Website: macys
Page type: gifting
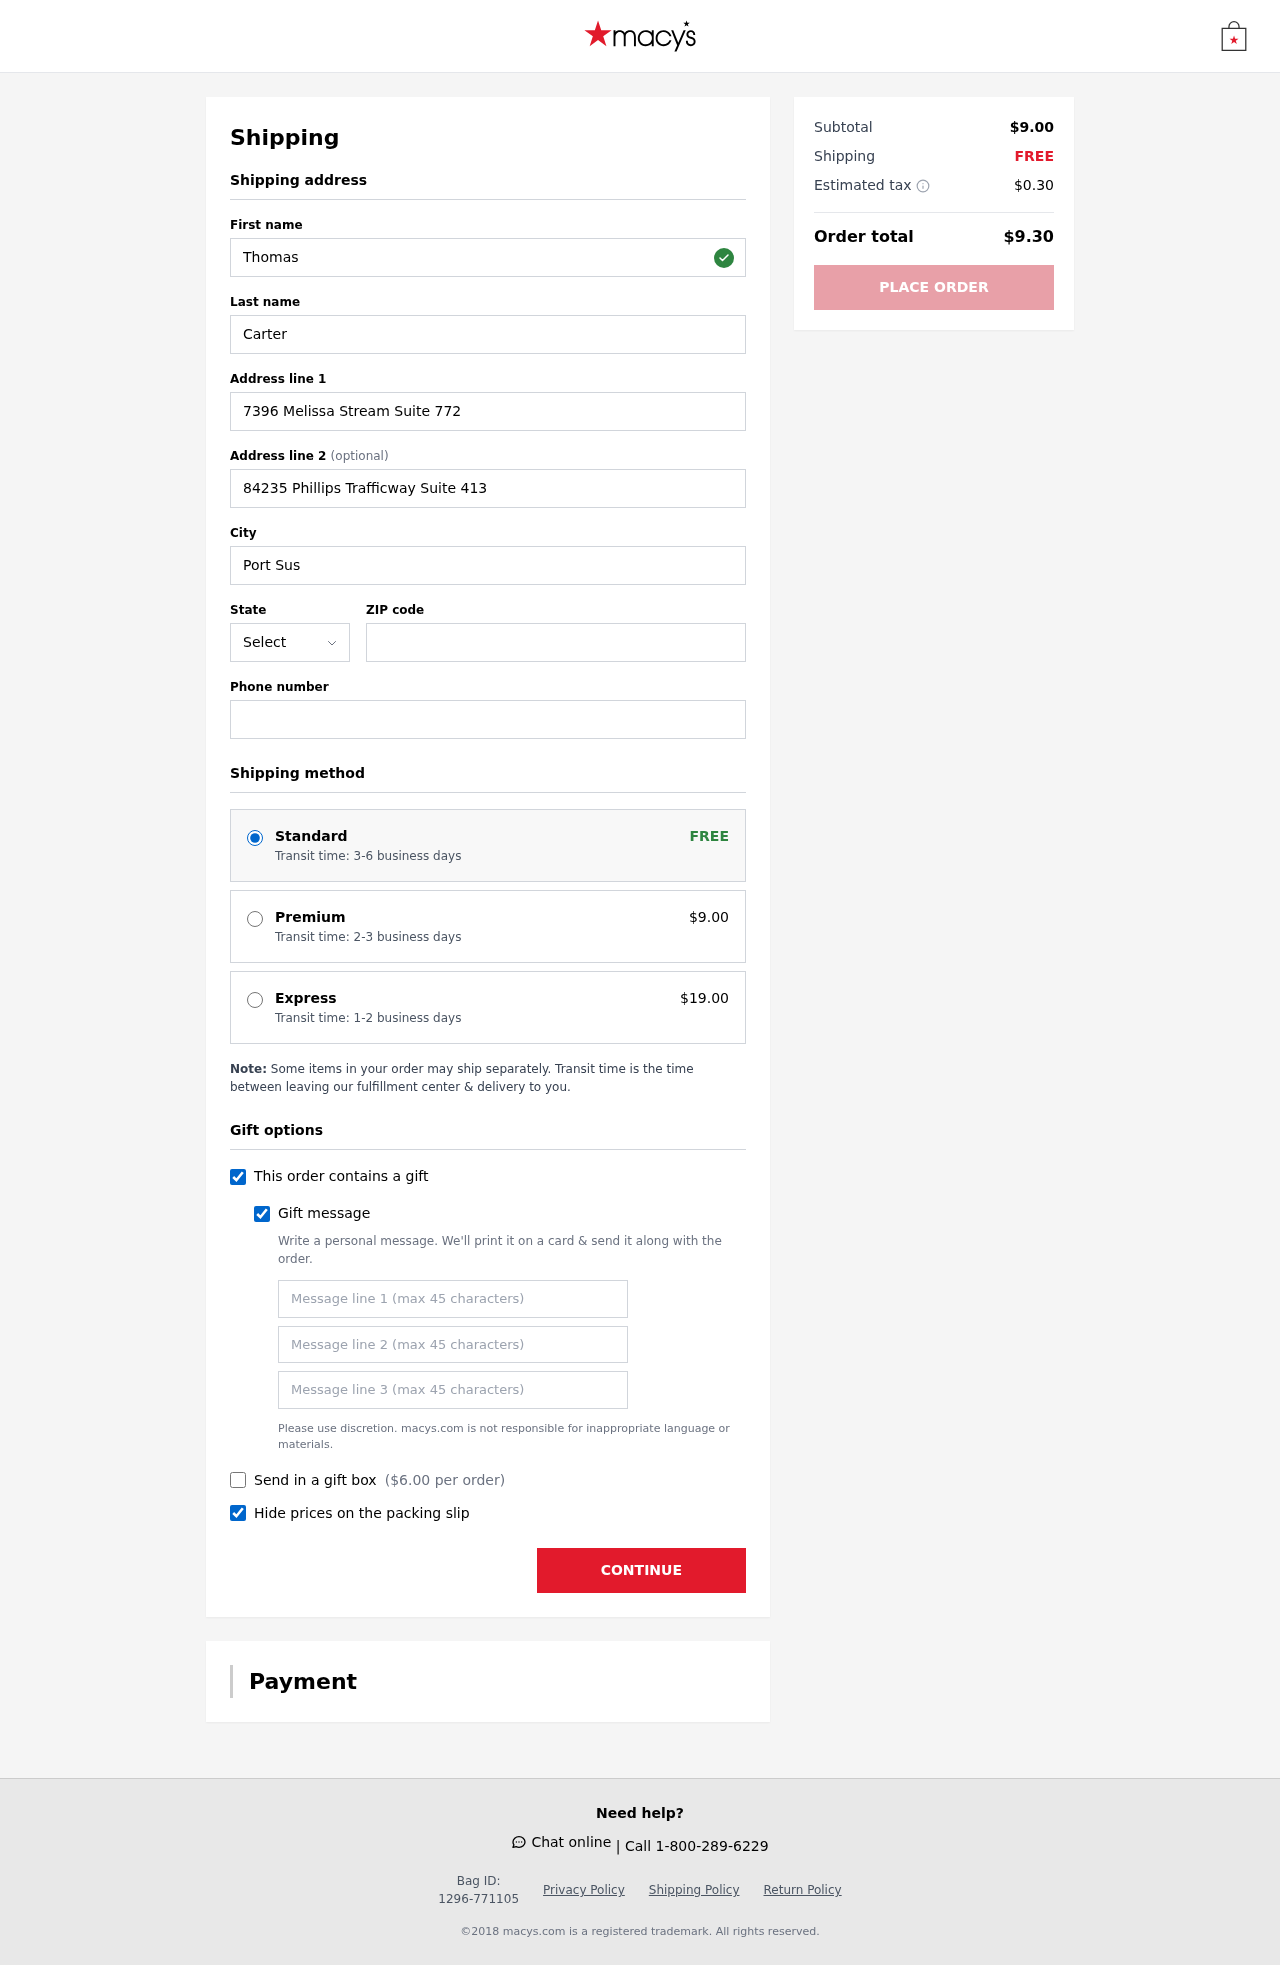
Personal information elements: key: PII_STATE_ABBR
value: OK
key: PII_FIRSTNAME
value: Thomas
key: PII_LASTNAME
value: Carter
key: PII_STREET
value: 7396 Melissa Stream Suite 772
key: PII_STREET2
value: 84235 Phillips Trafficway Suite 413
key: PII_CITY
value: Port Susanfurt
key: PII_POSTCODE
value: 60543
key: PII_PHONE
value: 2572530963
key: PII_GIFT_MESSAGE
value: Hey Caleb, I saw this peppermint vanilla hand soap and immediately thought of you—it's perfect for freshening up your space! Just a little something to bring a touch of cheer to your day. Enjoy!  Thomas
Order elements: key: ORDER_SHIPPING_STANDARD
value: Transit time: 3-6 business days
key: ORDER_SHIPPING_PREMIUM
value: Transit time: 2-3 business days
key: ORDER_SHIPPING_PREMIUM_PRICE
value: $9.00
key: ORDER_SHIPPING_EXPRESS
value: Transit time: 1-2 business days
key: ORDER_SHIPPING_EXPRESS_PRICE
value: $19.00
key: ORDER_GIFT_BOX_PRICE
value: $6.00
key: ORDER_SUBTOTAL
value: $9.00
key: ORDER_SHIPPING_COST
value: FREE
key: ORDER_TAX
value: $0.30
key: ORDER_TOTAL
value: $9.30